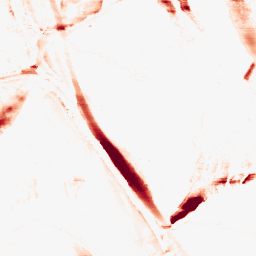
Category: morphological
Decomposition family: morphological_ellipse
Decomposition parameters: operation: opening
width: 5
height: 30
Upsampling method: quartic
Upsampling parameters: scale: 8
Upsampling scale: 8